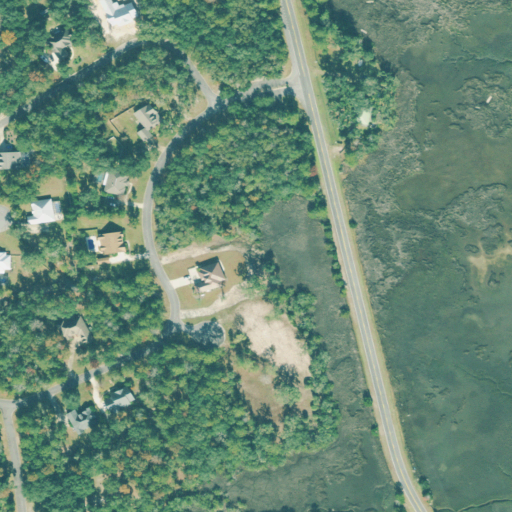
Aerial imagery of island in Georgia named Cedar Island containing herbaceous wetlands, woody wetlands, open development, evergreen forest, low intensity development, and medium intensity development